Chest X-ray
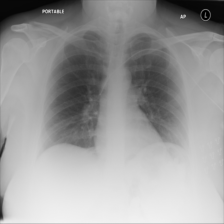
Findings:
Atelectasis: negative
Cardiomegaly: negative
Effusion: negative
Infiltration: negative
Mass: negative
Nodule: negative
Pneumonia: negative
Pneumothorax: negative
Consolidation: negative
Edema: negative
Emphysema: negative
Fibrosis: negative
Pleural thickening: negative
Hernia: negative